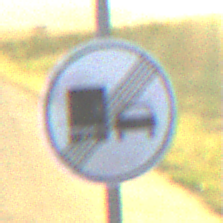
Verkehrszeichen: EndeUeberholverbotKraftfahrzeuge
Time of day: SunriseSunset
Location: Outdoor (RoadRail)
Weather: Clear
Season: NotSpecified
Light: Natural